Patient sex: M
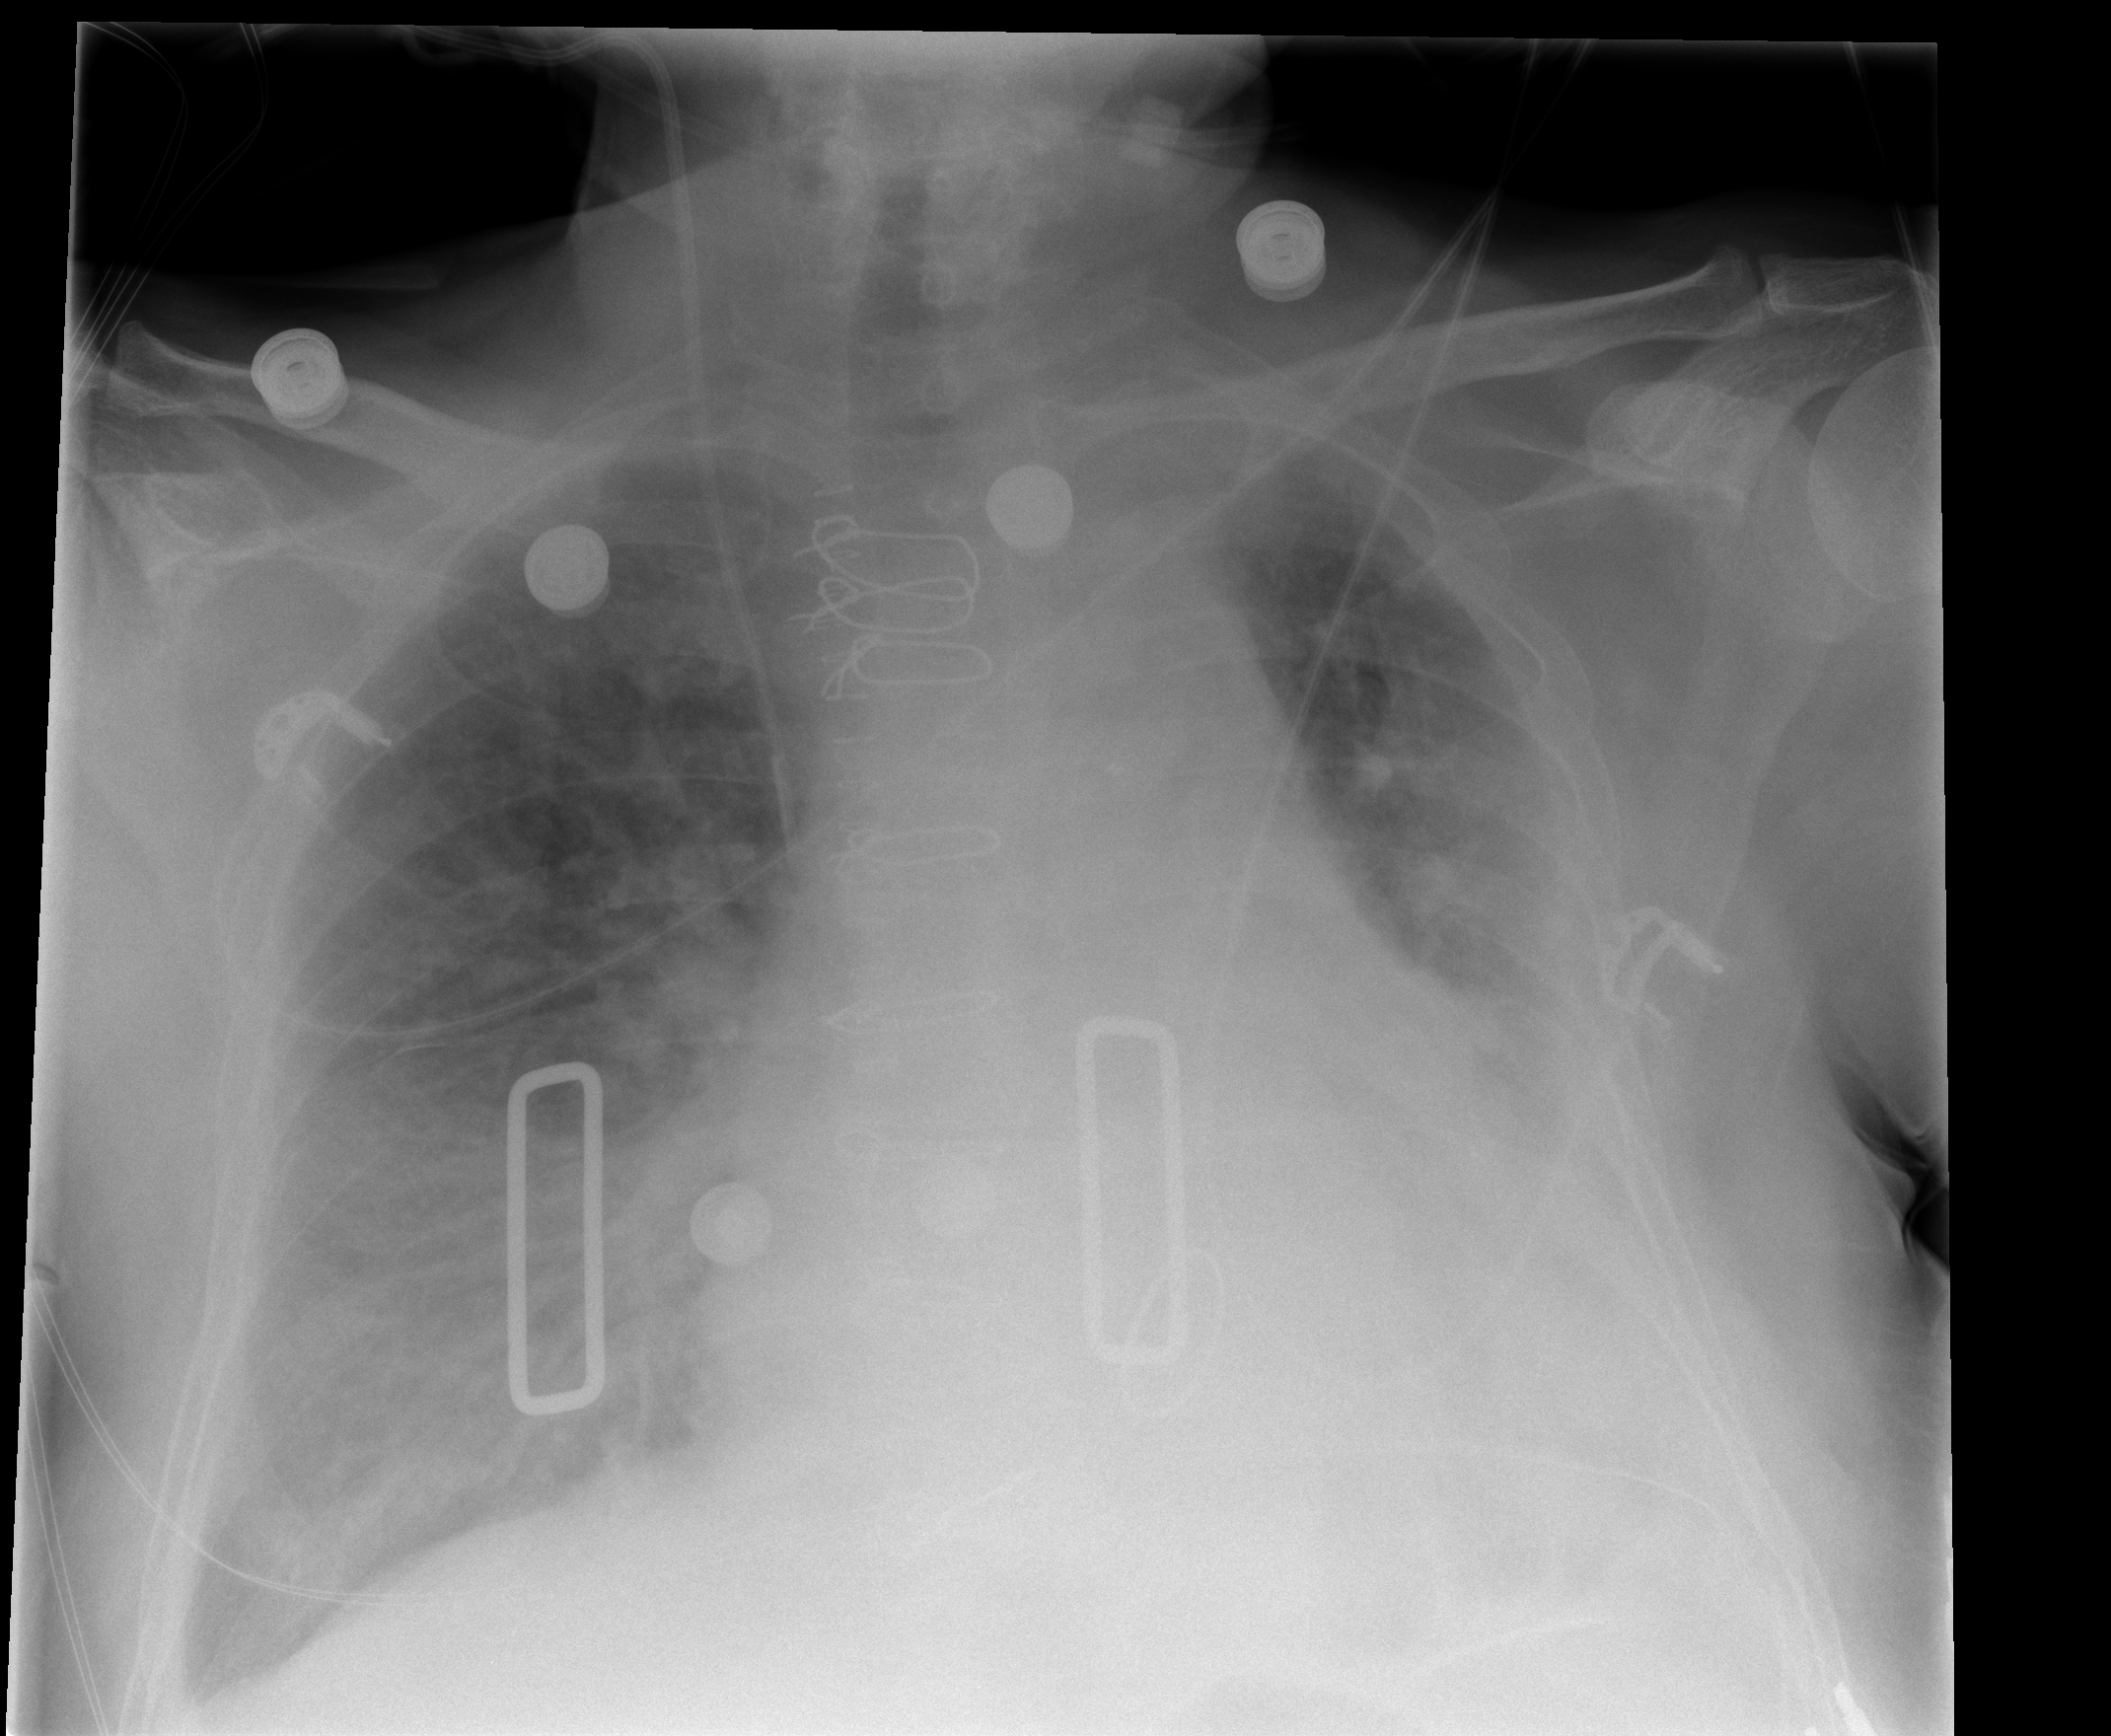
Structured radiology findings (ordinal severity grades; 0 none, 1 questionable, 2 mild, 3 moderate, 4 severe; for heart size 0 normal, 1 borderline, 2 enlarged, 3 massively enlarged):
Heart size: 2
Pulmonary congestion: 2
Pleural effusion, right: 0
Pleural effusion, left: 2
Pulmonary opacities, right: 2
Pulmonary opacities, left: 0
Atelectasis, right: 0
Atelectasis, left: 2